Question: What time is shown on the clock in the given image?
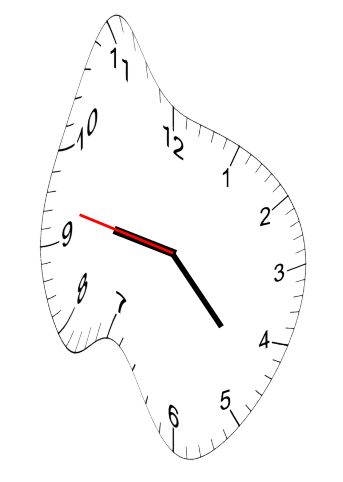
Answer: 09:22:47